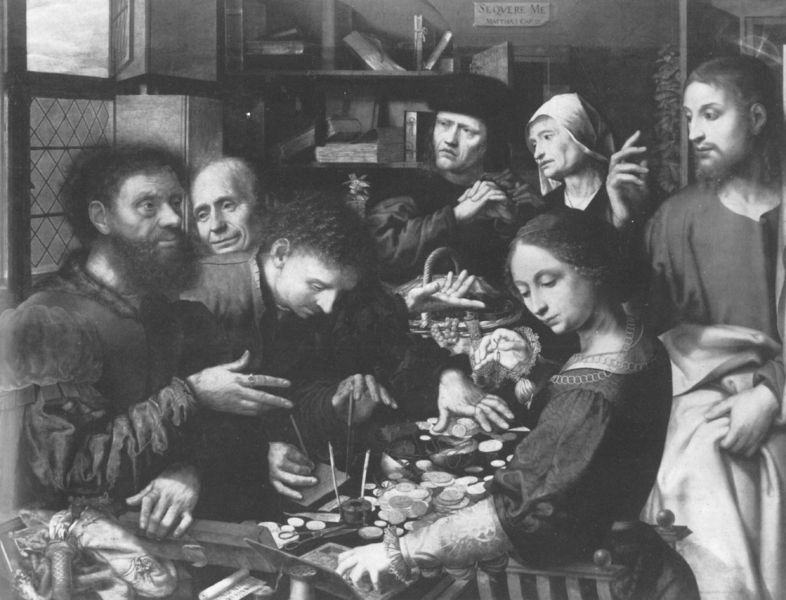
Titel: Berufung des Matthäus (ursprünglich: Wechslerszene, 1536)
Künstler: Catharina van Hemessen
Institution: München, Alte Pinakothek
Schlagwörter: feder, gemälde, hand, himmel, kopf, mann, weiß, wolken, frauen, menschen, fenster, finger, frau, frisur, frisuren, grau, haar, kleid, licht, männer, schwarz, stuhl, tisch, zeichnung, zimmer, haube, bart, bärte, regal, falten, federn, gesicht, hände, öl, gewand, haare, händler, locken, bücher, kette, kopftuch, korb, stube, faltenwurf, schere, geld, schwarzweiss, niederländisch, stäbe, jesus, offenes fenster, regale, tintenfass, jünger, schwere, schwrzweiß, gemeinschaft, münzen, gedrängt, zählen, zins